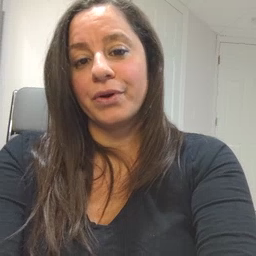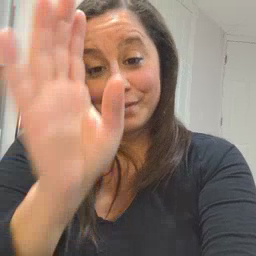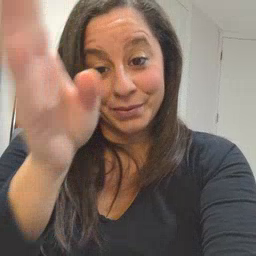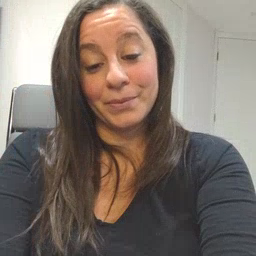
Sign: hello